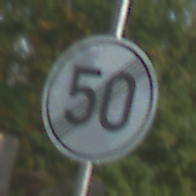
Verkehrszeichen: EndeGeschwindigkeit50
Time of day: MorningAfternoon
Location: Outdoor (Suburban)
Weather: PartlyCloudy
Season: NotSpecified
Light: Natural